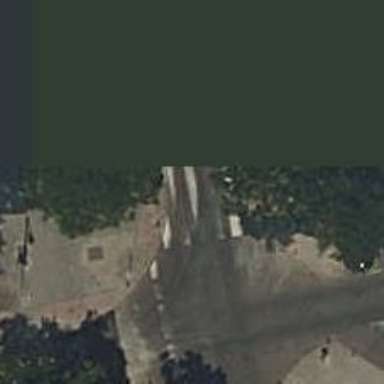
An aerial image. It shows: Uncontrolled zebra crossing on the road.